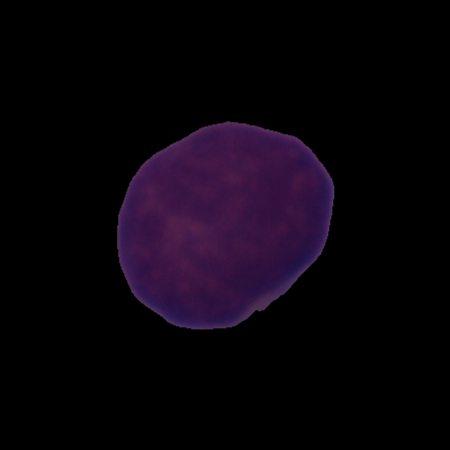
Label: cancer